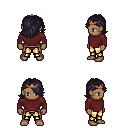
a pixel art fantasy rpg character, male body template, human, dark skin, maroon long-sleeve shirt, gold greaves, raven swoop hairstyle, bronze tiara, four views (front, back, left, right), 2x2 character sprite sheet, small pixel art, hard edges, no anti-aliasing